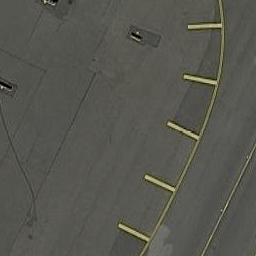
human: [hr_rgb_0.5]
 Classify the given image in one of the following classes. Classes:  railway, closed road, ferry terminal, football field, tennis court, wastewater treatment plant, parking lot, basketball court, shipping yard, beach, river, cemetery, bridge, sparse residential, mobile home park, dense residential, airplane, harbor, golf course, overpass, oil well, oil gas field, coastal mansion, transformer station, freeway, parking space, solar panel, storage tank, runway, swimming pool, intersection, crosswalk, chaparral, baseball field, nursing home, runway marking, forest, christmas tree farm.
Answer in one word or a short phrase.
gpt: runway marking